Interaction volume radius: 10 \u00c5
Interaction volume height: 30 \u00c5
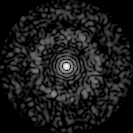
Disorder parameter: 0.8213